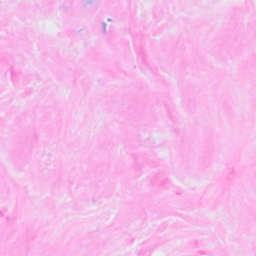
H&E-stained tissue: Breast